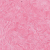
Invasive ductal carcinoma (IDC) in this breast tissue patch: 0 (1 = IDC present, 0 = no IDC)